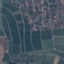
Land use / land cover class: PermanentCrop